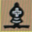
Piece: bQ